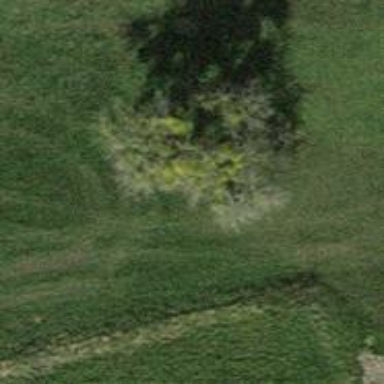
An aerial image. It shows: Beautiful tree in nature.